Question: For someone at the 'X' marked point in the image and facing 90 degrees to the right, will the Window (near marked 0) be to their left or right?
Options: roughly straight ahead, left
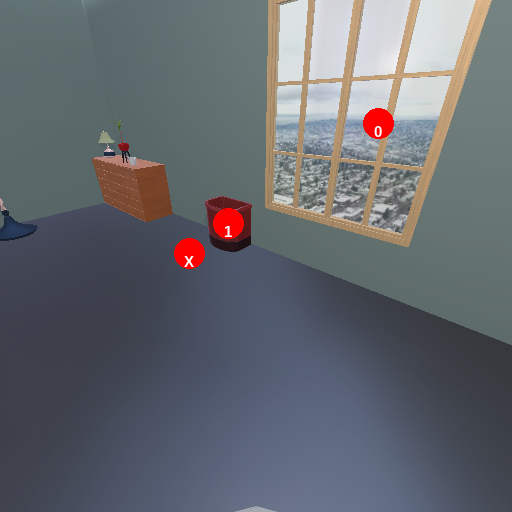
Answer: roughly straight ahead